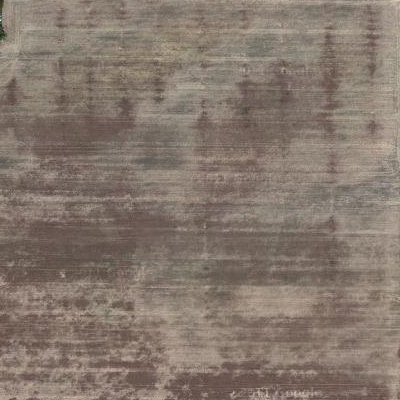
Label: bField